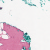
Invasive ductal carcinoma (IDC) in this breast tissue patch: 0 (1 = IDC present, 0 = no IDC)